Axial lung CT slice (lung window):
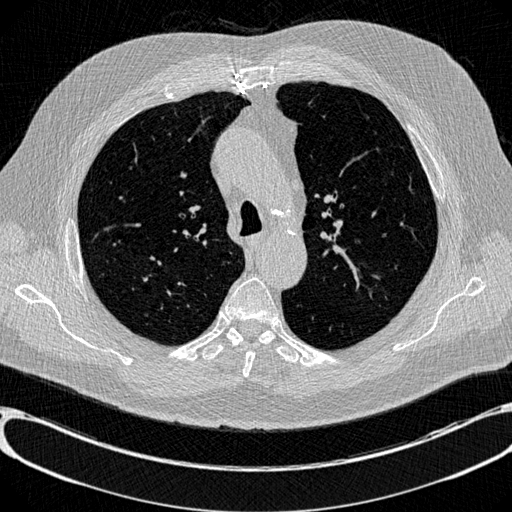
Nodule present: no